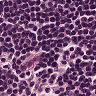
Metastatic tissue present: no